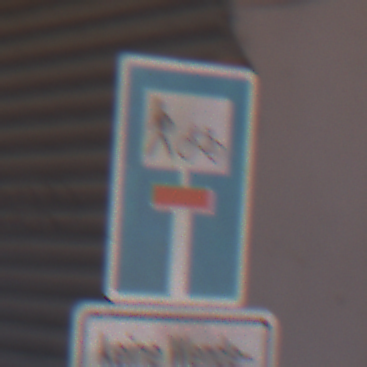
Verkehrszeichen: SackgasseRadverkehrFussgaengerDurchlaessig
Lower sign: HinweisGeaenderteVorfahrtVerkehrsfuehrungVerkehrsregelung3
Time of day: MorningAfternoon
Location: Outdoor (Urban)
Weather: Clear
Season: NotSpecified
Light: Natural